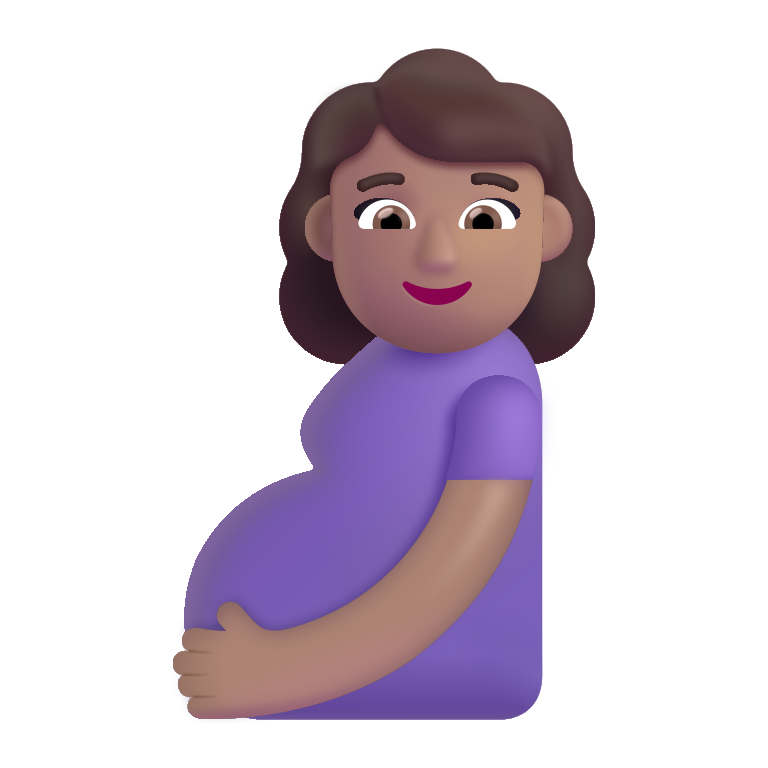
pregnant woman color